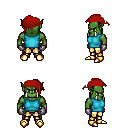
a pixel art fantasy rpg character, male body template, orc, green skin, teal sleeveless shirt, gold greaves, red long mohawk hairstyle, red bandana, metal gloves, gold boots, four views (front, back, left, right), 2x2 character sprite sheet, small pixel art, hard edges, no anti-aliasing